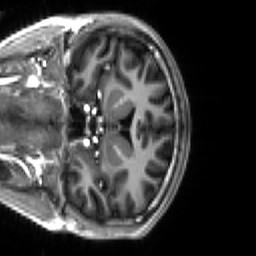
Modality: T1w
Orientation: coronal
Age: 18
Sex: male
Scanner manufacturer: siemens
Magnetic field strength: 3 T
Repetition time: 2.3 s
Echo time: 0.00267 s